Question: I would consider myself to be an intermediate/advanced CSS/HTML coder but I'm stumped on how to do the following scenario.. I'm starting to think it is impossible but I really want to believe it is..
Let's say the wrapper width is 1000px.
Within it is three columns. The two outside columns are the same width, this width is decided by the center column. The center column is the only one with content, just one line of text with 30px of padding on either side. So if the line of content is 100px with padding, than the other two columns would be (1000-100)/2 each..
Is there a dynamic way to have the two outside columns adjust to the varying width of the center column that is defined by its varying contents, one line of text?
Graphic of what I am trying to accomplish:

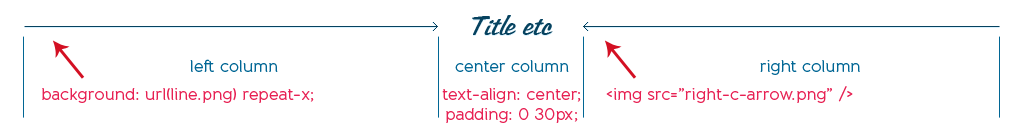
Answer: Good 'ole tables to the rescue:
<URL>
Actually I think tables are the devil, but this works as you described. And so here it is using 'display: table-cell' on the child divs, so it is functionally the same using nicer markup:
<URL>
The center element can indeed have a dynamic width; to prevent the content from being squished, I simply added a 'white-space: nowrap' to the 'p' containing the text.
I also confirmed that this solution works in IE8 and FF, in addition to Chrome.